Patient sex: F
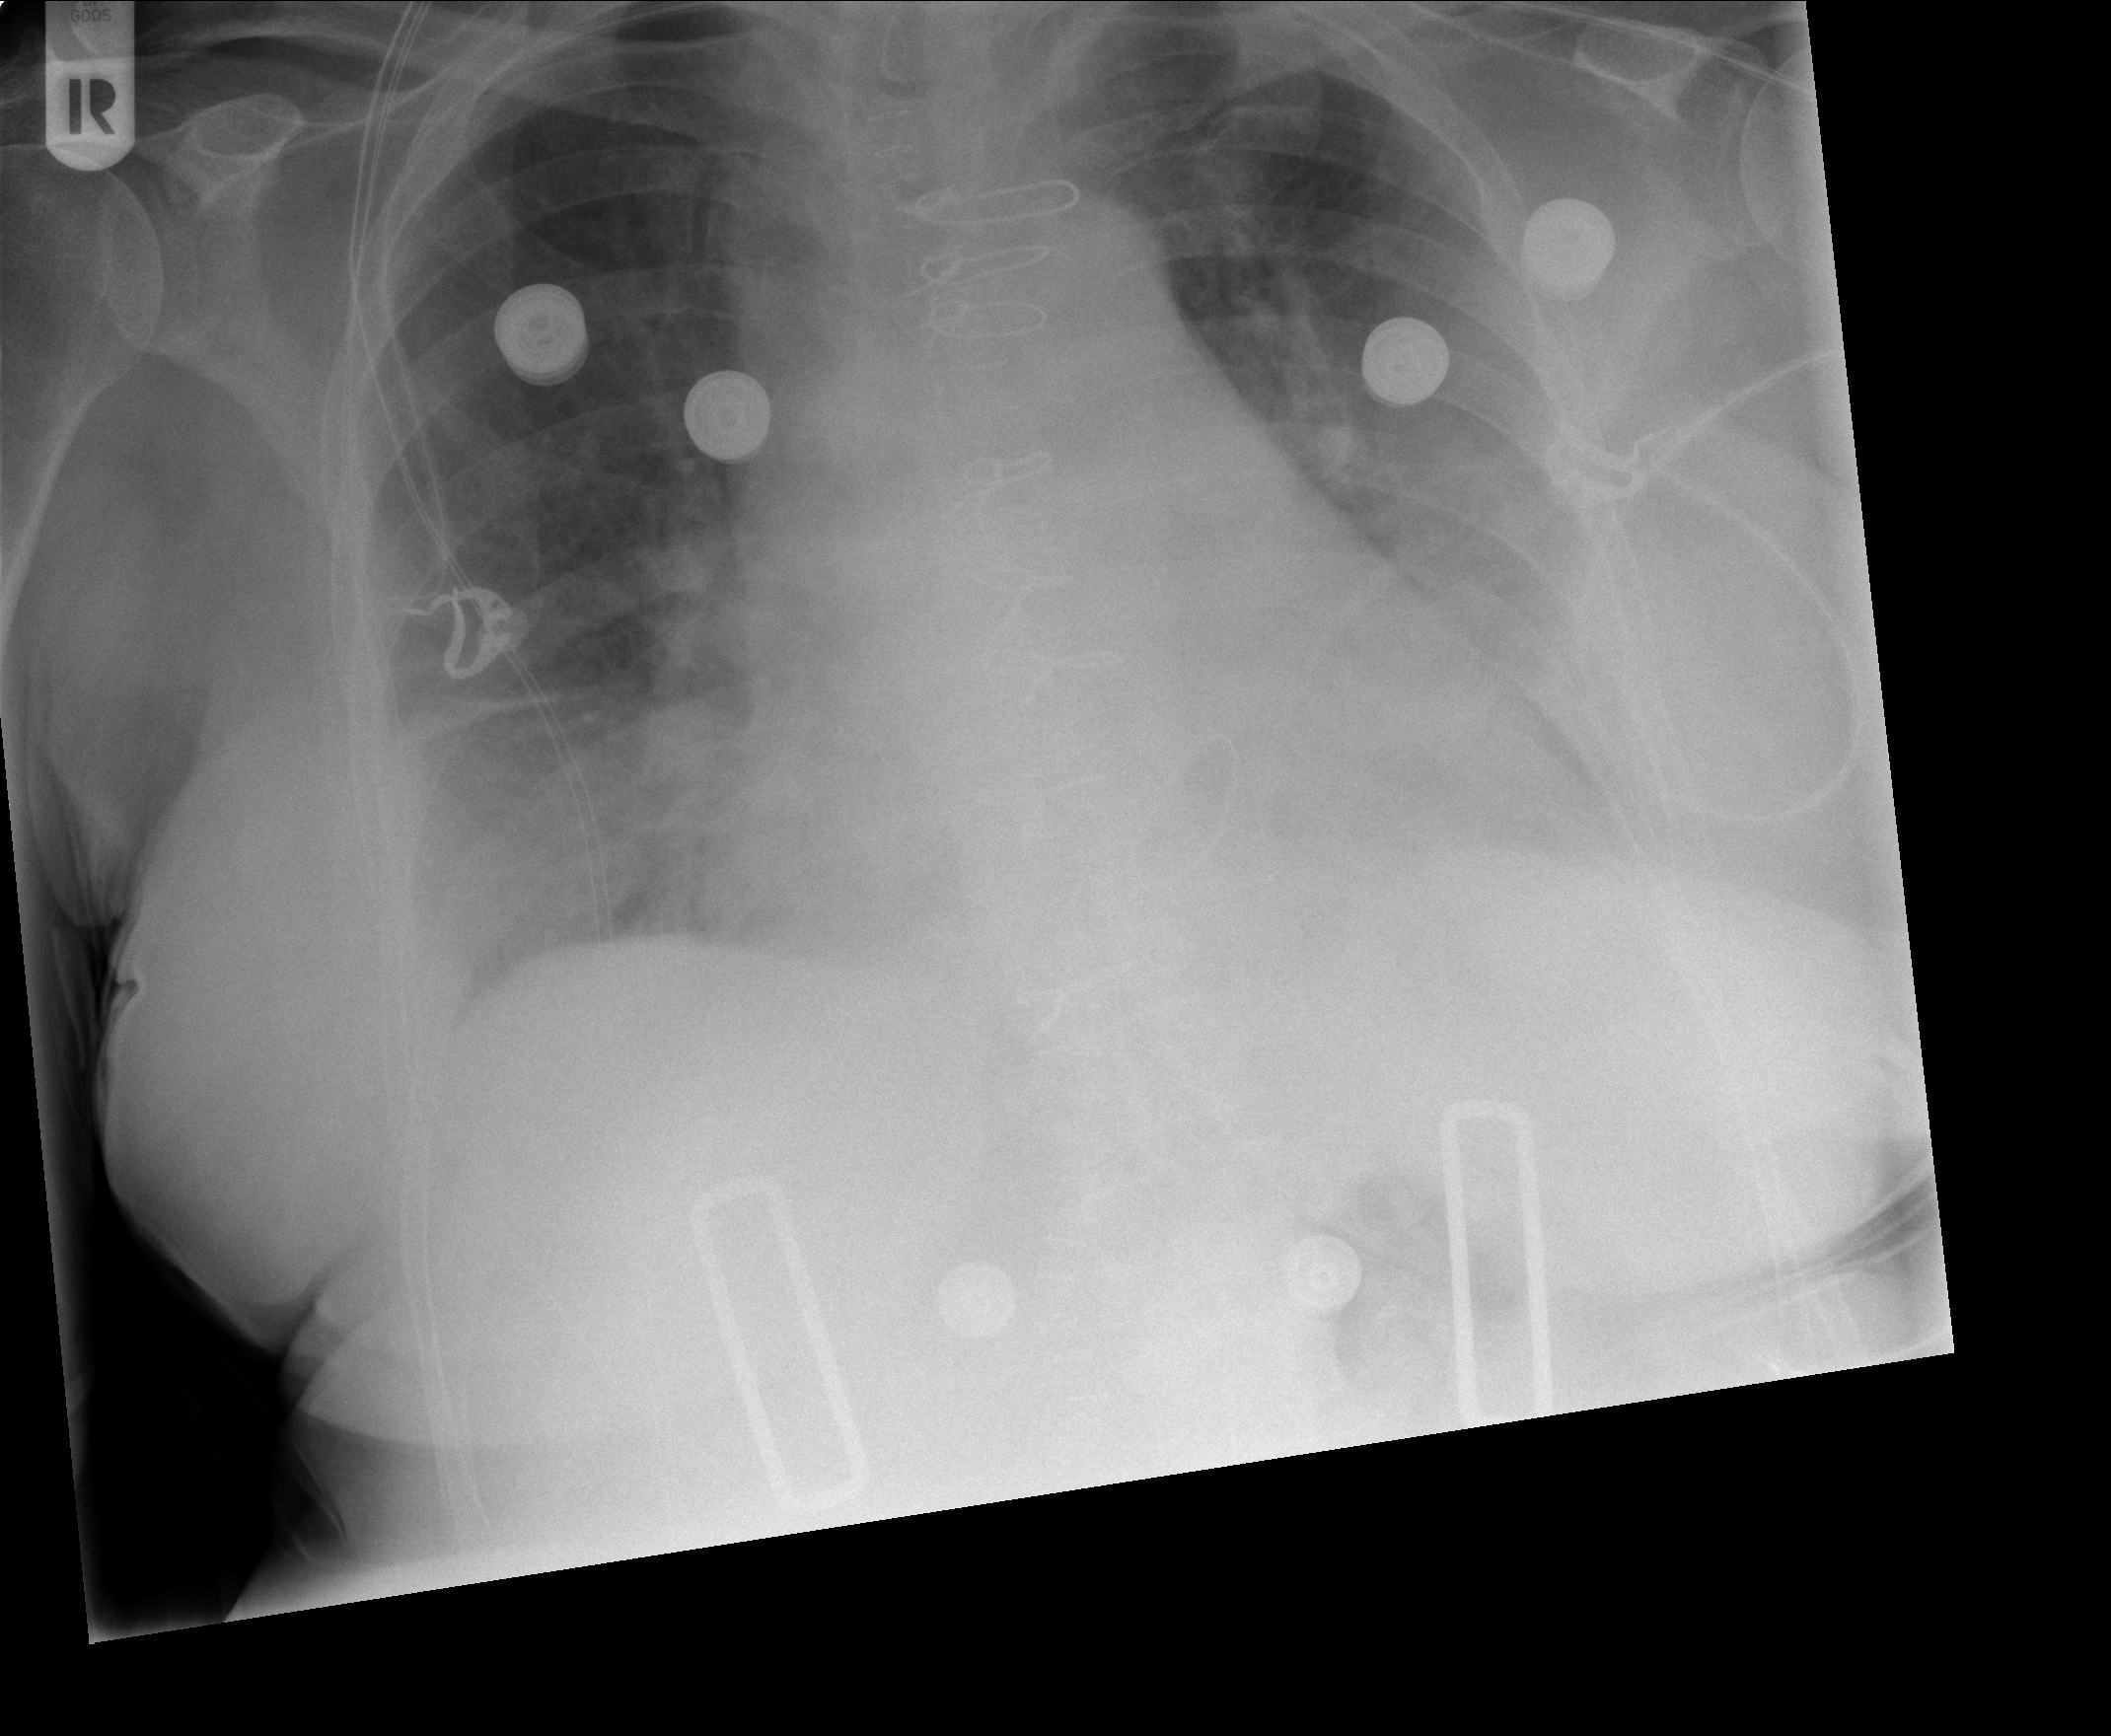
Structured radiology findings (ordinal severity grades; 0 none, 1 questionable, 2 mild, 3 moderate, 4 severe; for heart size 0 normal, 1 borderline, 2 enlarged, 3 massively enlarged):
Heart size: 2
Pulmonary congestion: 2
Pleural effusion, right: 2
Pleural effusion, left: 2
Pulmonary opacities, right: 0
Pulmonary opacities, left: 1
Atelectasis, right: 2
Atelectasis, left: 2